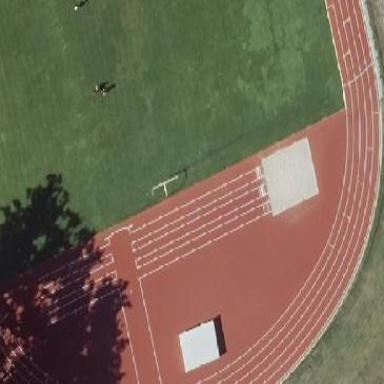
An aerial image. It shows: Long jump pitch for sports activities.